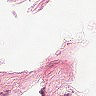
Metastatic tissue present: no